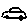
Label: car